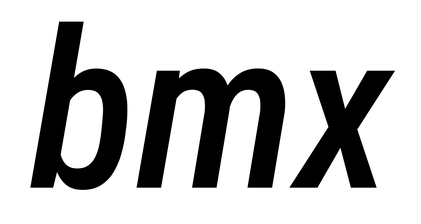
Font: Roboto-Italic_Condensed_Medium_Italic